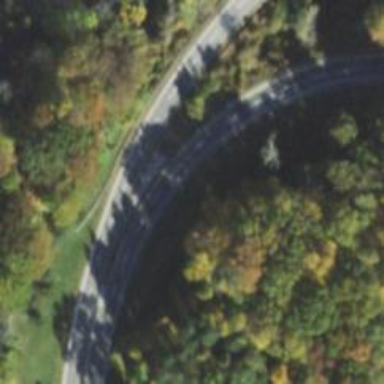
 categorized as trunk highway. This motorway allows high-speed traffic."